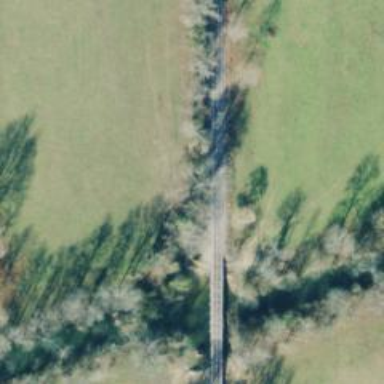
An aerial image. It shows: Bridge over railway line.